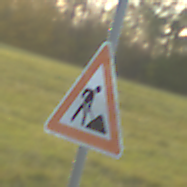
Verkehrszeichen: Arbeitsstelle
Umgebung: Outdoor, Nature
Tageszeit: SunriseSunset
Wetter: PartlyCloudy
Licht: Natural
Jahreszeit: NotSpecified
Kontrast: MediumContrast